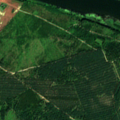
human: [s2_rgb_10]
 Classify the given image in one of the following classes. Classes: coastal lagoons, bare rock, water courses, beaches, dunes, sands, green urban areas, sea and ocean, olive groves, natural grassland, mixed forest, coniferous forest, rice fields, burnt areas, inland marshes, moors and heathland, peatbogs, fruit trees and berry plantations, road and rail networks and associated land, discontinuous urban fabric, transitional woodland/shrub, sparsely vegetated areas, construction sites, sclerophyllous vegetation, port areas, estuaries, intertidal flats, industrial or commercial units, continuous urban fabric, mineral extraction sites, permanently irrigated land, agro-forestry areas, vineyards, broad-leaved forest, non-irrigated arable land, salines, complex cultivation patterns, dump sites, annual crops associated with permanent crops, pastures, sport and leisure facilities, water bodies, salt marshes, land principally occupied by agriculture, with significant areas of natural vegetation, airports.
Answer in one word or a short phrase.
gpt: complex cultivation patterns, coniferous forest, transitional woodland/shrub, water courses